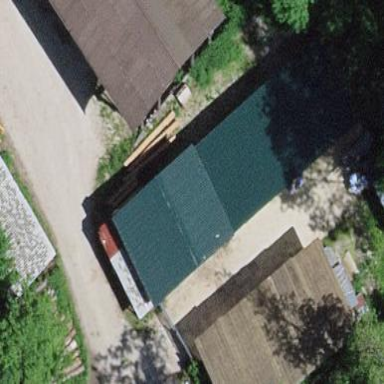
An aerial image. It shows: Shed.